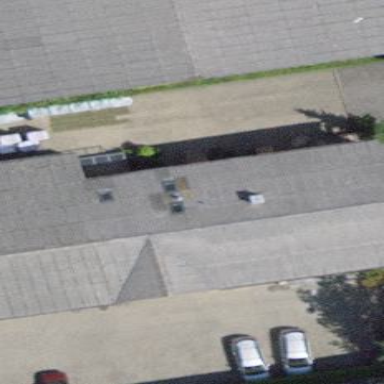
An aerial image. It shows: Industrial building.